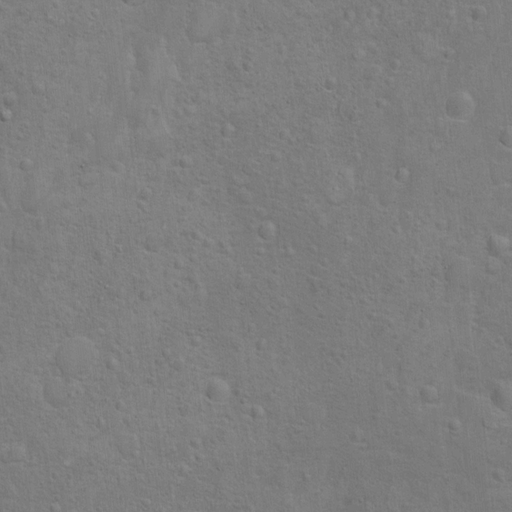
Classes present: Background